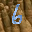
Label: 6